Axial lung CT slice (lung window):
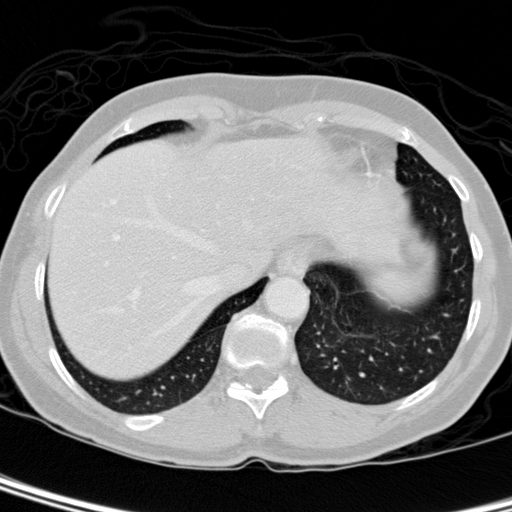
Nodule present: no